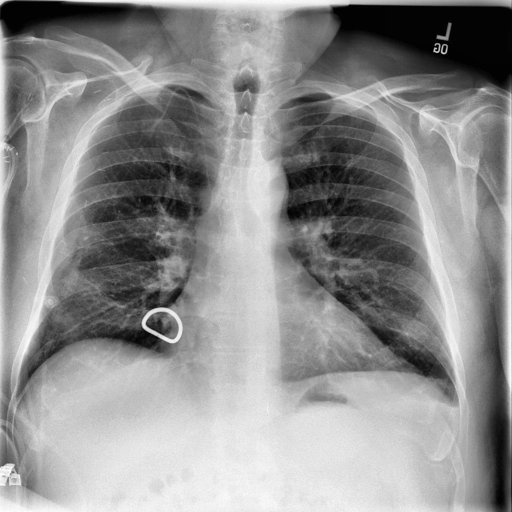
Finding: NORMAL